Field crop: maize
Growth stage: 2
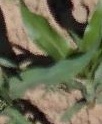
Species: maize